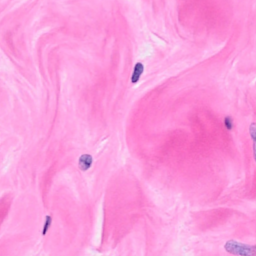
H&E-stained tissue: Breast